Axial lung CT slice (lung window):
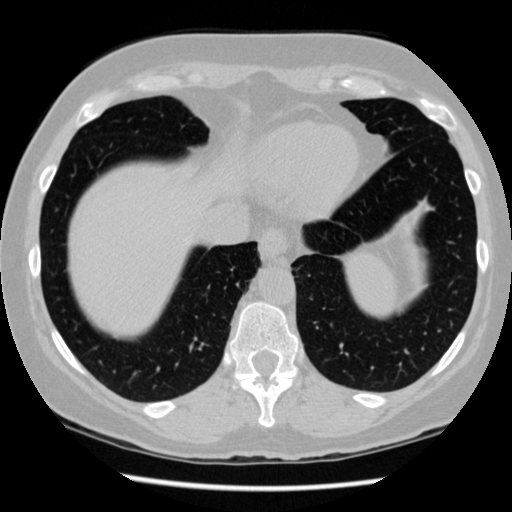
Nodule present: no